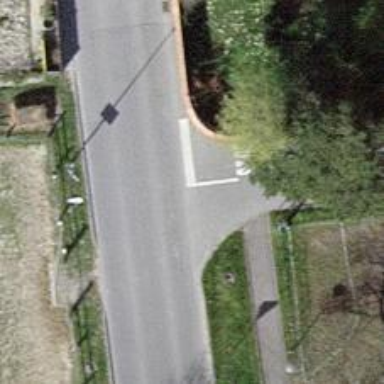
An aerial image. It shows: Stop road.